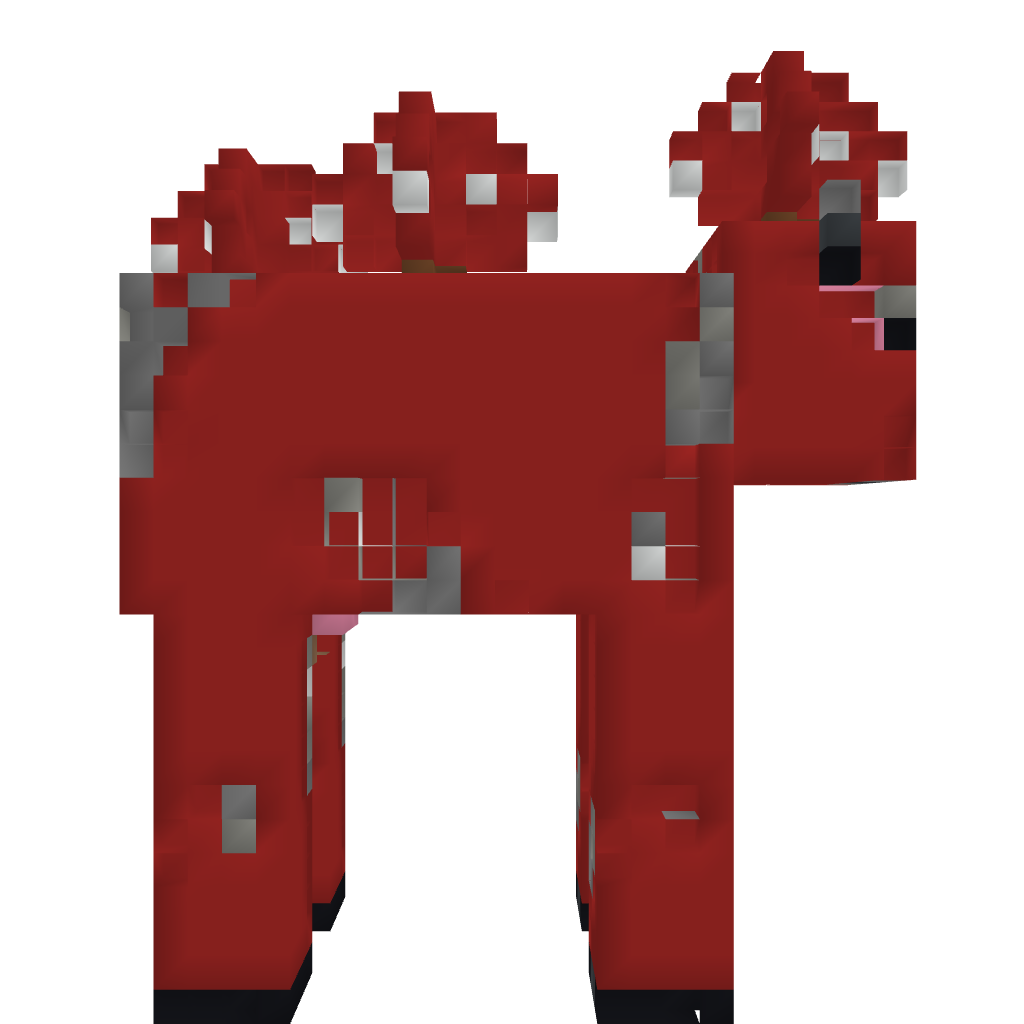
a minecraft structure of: Mooshroom